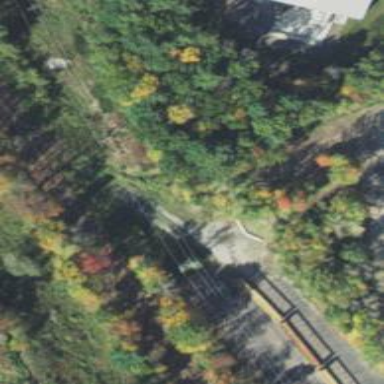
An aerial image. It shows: Rail spur service.